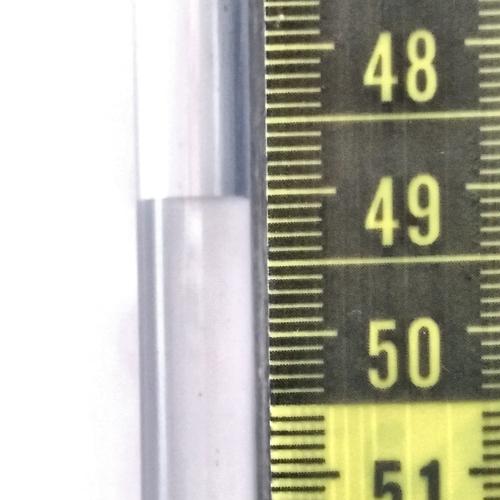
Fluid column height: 49.0 cm